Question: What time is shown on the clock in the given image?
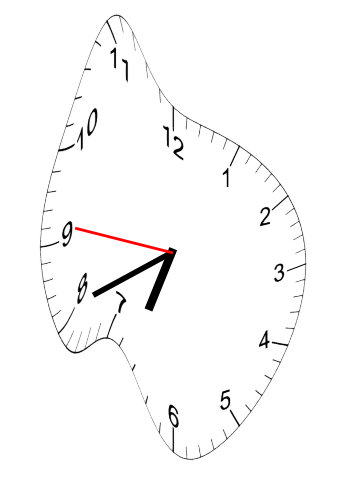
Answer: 06:40:46